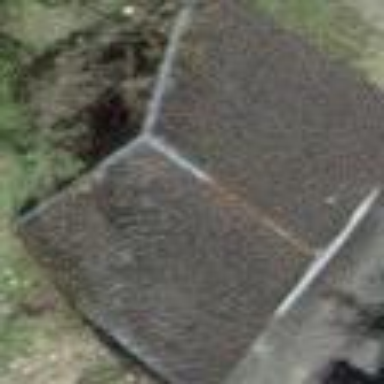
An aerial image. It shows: Rural barn.